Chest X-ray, PA view. Patient: 47 years old, sex F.
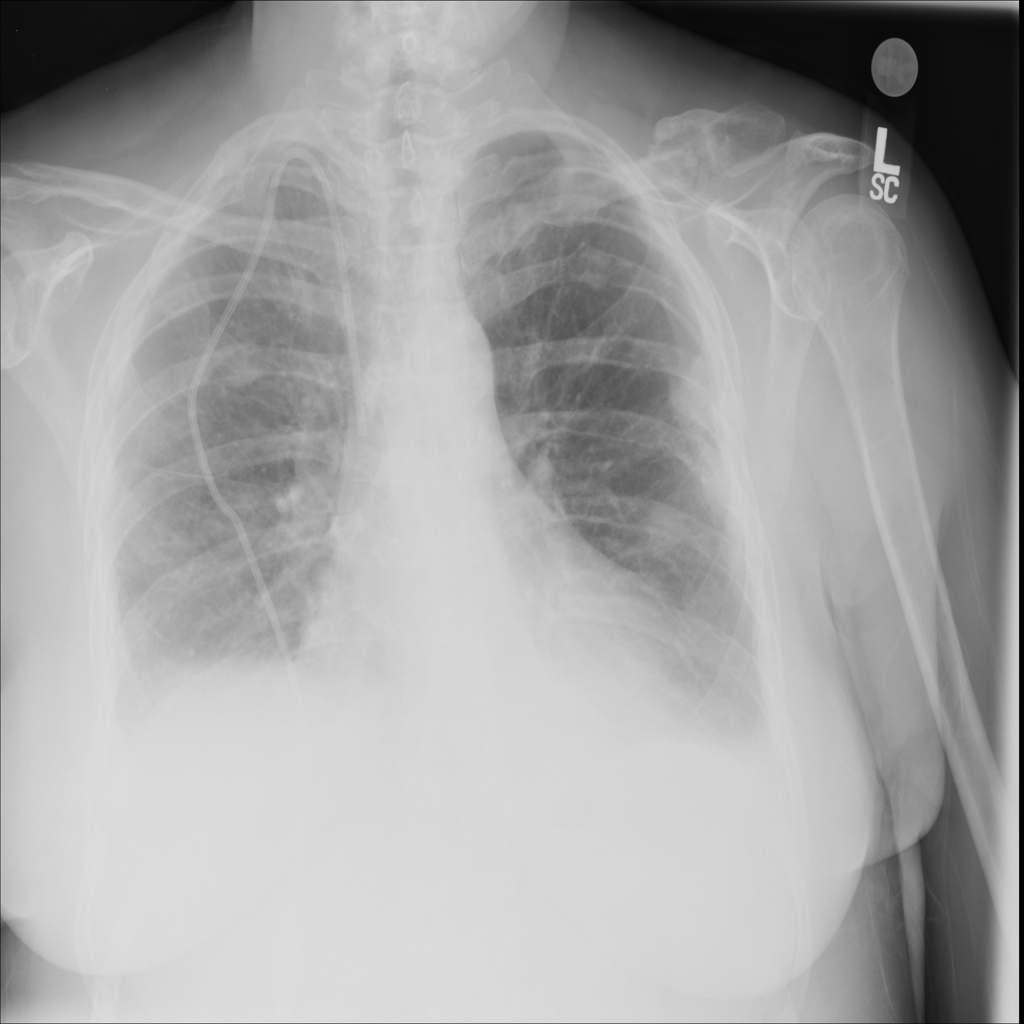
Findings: Effusion